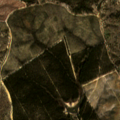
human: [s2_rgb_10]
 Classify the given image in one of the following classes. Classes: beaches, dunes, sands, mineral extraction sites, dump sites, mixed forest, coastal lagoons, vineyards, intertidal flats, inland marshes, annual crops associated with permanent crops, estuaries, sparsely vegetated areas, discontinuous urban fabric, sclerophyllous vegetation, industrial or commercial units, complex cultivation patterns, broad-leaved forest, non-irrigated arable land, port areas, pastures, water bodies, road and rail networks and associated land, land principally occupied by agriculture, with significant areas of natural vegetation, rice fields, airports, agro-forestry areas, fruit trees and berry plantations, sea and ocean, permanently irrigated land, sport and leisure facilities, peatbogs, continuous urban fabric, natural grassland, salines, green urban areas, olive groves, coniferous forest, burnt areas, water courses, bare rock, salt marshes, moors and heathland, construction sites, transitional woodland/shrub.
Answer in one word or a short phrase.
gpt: agro-forestry areas, broad-leaved forest, transitional woodland/shrub